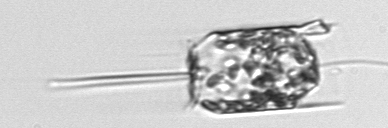
Label: Ditylum_brightwellii